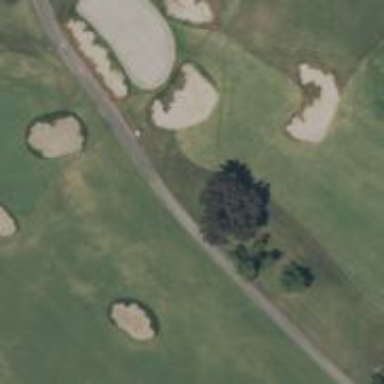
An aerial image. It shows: Scenic golf fairway.